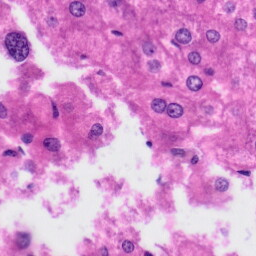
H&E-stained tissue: Liver